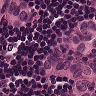
Metastatic tissue present: yes